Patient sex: M
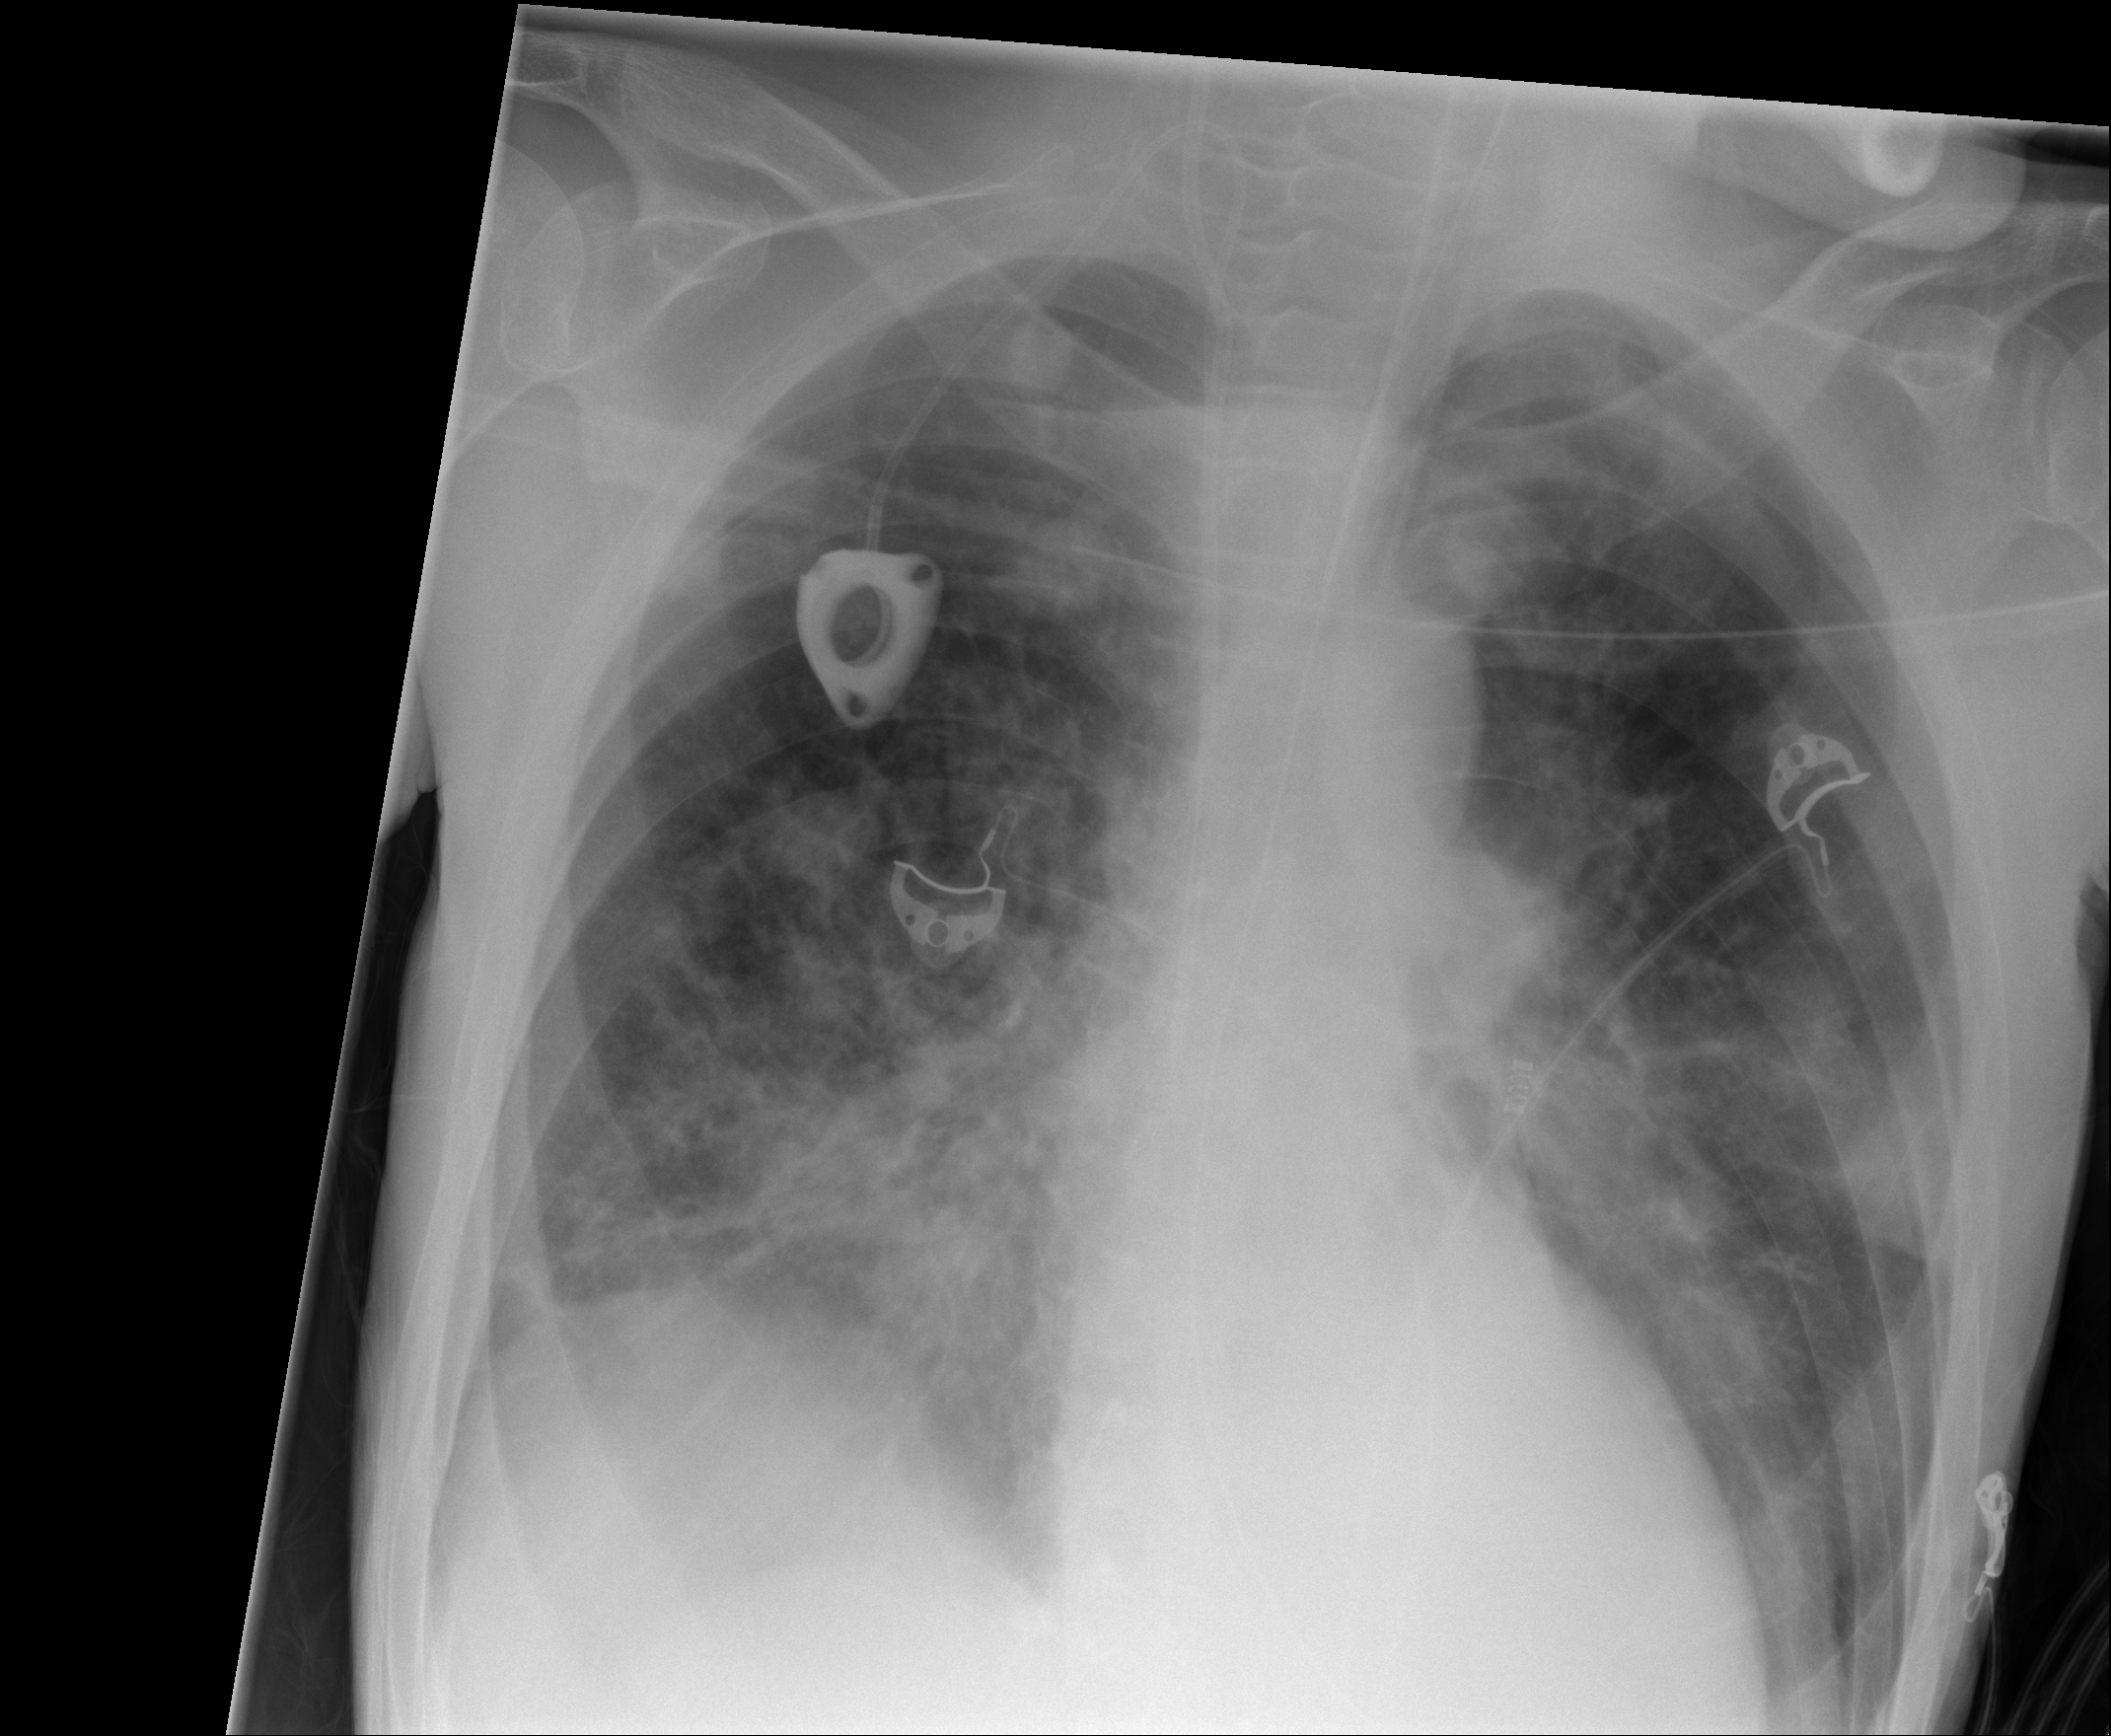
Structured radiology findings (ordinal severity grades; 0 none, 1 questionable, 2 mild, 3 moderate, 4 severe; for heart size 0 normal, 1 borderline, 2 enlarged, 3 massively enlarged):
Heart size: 0
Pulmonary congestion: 2
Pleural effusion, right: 2
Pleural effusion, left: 2
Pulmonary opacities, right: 3
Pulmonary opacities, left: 2
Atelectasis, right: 3
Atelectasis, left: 2